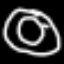
Label: donut